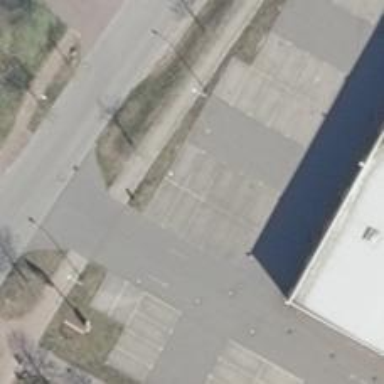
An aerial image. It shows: Road serving as parking aisle.